Question: I need to determine cell height and place in this cell text which has images inside, for example:
some text there
image
sometext there
image
... ect.
How to implement this? Suggest pls.
Thnx.
And I want divide my paragraphs in individual cells like this:

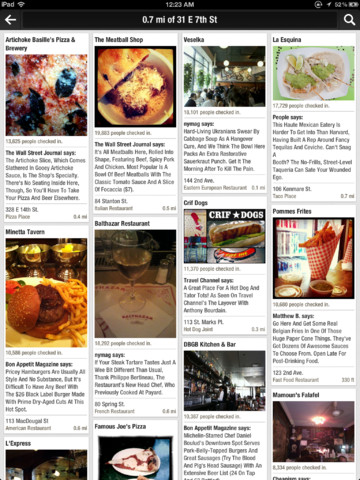
Answer: Because the content is dynamic, one way to do it is to calculate the height of the cell ahead of heightForRowAtIndexPath (or equivalent method) being called and store those values in an array.
'''
-(void)calculateCellHeights:(NSArray *)contentArray
{
self.heightArray = [[NSMutableArray alloc] initWithCapacity: contentArray.count];
for( MyCellContent *content in contentArray )
{
CGFloat totalHeight = 0;
totalHeight += content.image.size.height;
CGSize titleSize = [content.title sizeWithFont:self.myTitleFont];
totalHeight += titleSize.height;
CGSize textContentSize = [content.textContent sizeWithFont:self.myTextContentFont];
totalHeight += textContentSize.height;
[self.heightArray addObject:@(totalHeight)];
}
}
-(CGFloat) tableView:(UITableView*)tableView heightForRowAtIndexPath:(NSIndexPath*) indexPath
{
return self.heightArray[[indexPath.row floatValue]];
}
'''
This is assuming only one section and the use of regular text strings instead of NSAttributedStrings, and doesn't handle padding between interface elements but you get the picture.